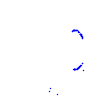
Particle: kaon